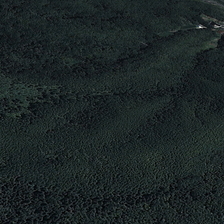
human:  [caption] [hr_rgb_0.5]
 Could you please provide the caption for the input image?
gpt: many green trees form a piece of forest .

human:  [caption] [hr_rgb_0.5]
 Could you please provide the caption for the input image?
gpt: many green trees form a piece of forest .

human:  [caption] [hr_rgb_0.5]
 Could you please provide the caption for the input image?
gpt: many green trees form a piece of forest .

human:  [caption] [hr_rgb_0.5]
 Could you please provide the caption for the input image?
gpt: many green trees form a piece of forest .

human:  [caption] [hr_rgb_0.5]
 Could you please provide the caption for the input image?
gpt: many green trees form a piece of forest .